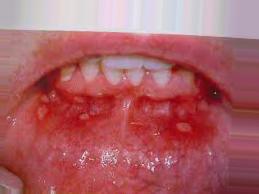
Condition: Mouth Ulcer